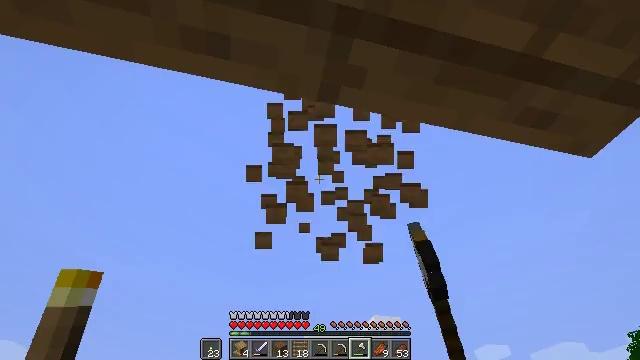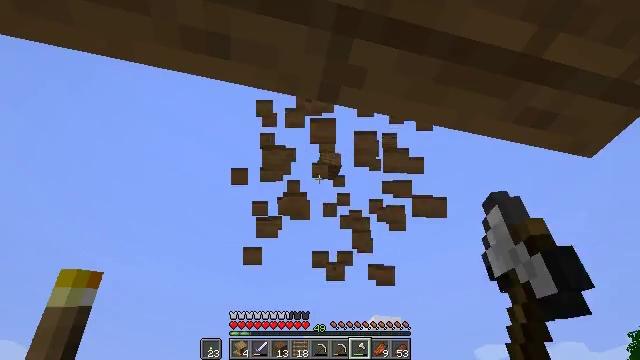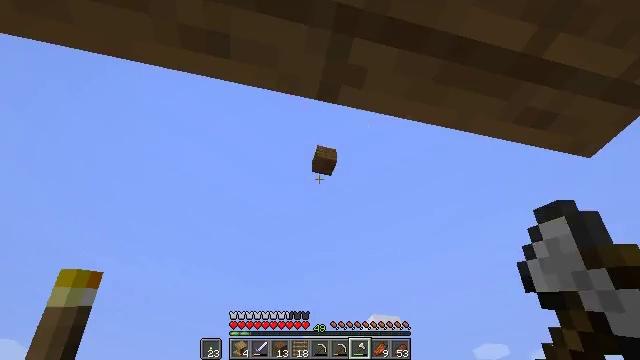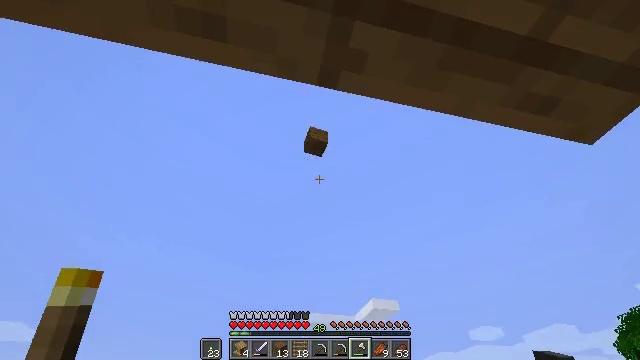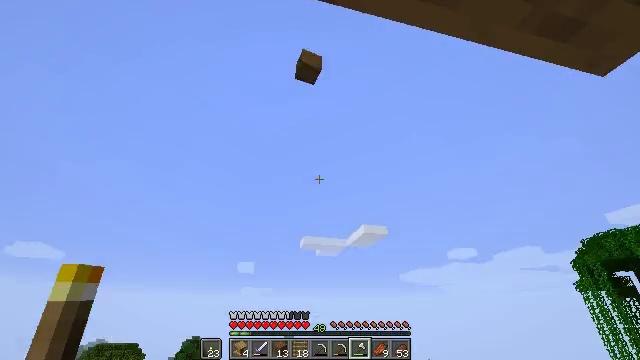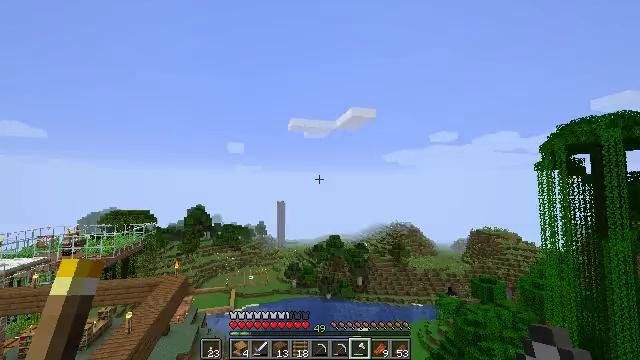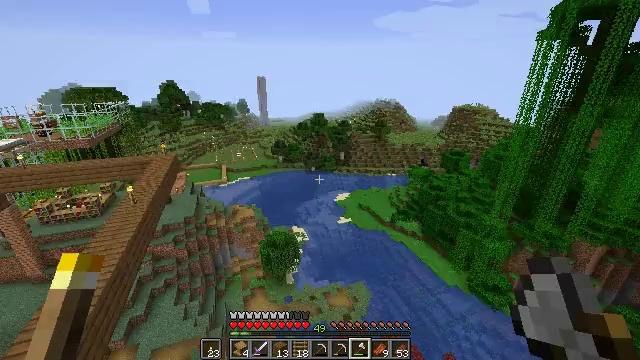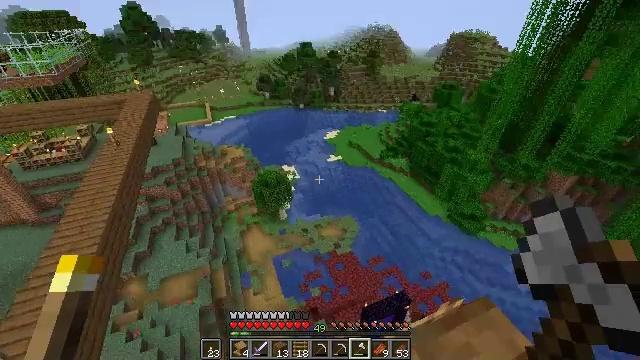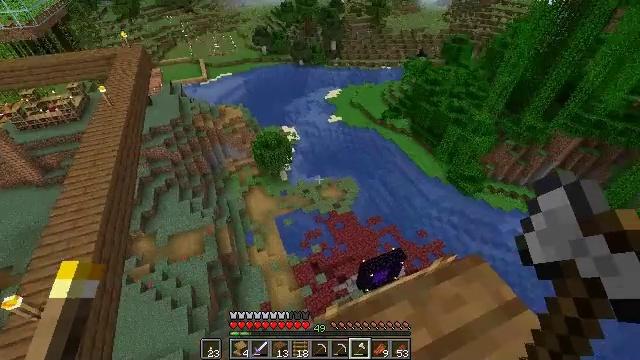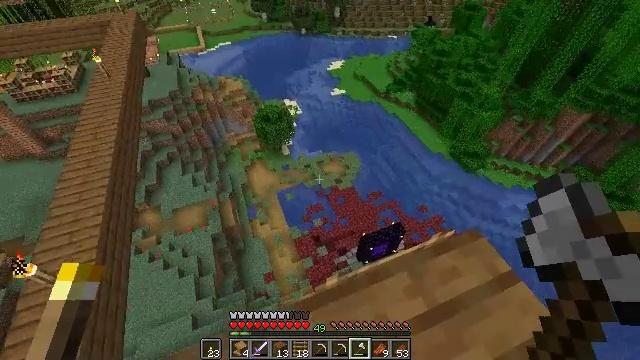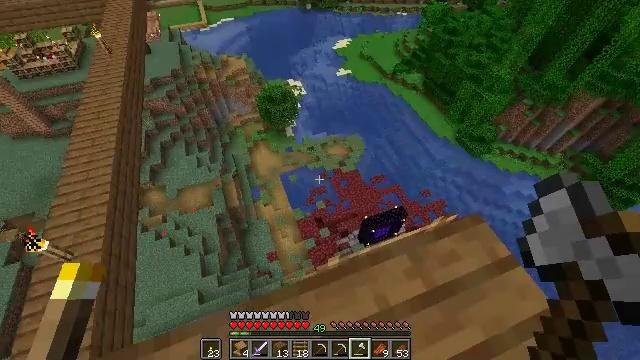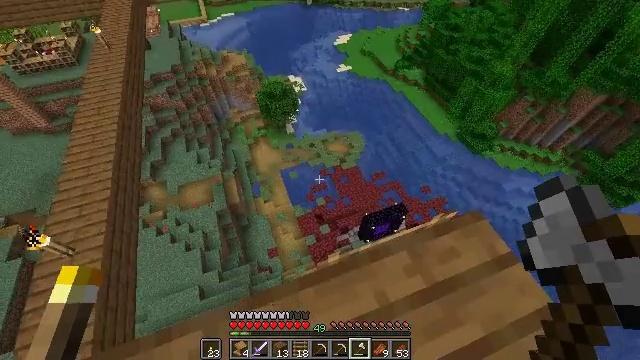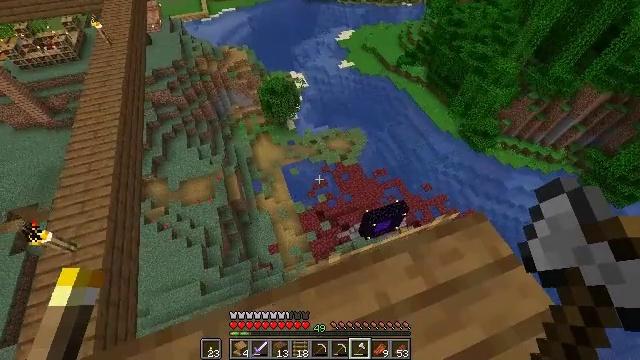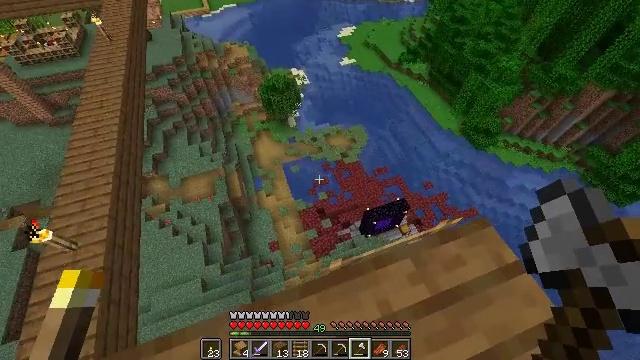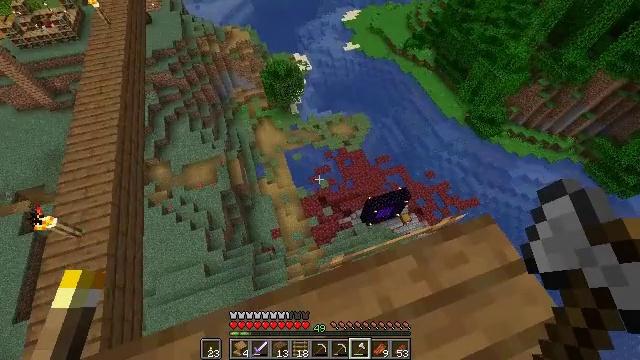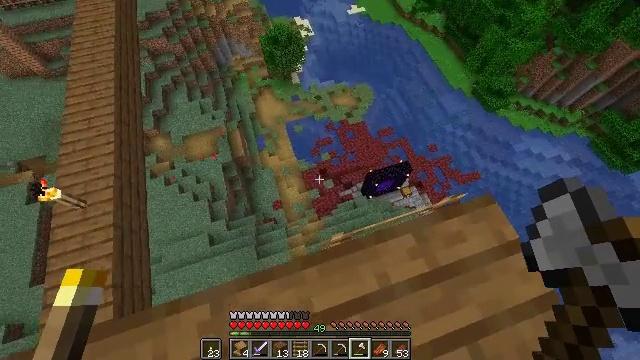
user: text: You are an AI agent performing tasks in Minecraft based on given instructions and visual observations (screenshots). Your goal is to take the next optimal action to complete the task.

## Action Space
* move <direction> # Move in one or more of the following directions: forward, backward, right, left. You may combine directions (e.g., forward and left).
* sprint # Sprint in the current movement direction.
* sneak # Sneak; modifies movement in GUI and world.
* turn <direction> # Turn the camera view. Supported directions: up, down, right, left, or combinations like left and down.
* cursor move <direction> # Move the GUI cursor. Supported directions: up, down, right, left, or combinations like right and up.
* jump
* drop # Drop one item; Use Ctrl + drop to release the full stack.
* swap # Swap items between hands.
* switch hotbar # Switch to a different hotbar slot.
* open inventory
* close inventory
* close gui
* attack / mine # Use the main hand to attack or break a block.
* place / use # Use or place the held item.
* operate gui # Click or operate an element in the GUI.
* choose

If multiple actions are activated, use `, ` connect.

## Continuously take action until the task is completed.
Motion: motion action
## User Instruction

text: Mine the ladder from the wall.
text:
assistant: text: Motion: sneak, attack / mine
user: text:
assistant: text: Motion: sneak, attack / mine
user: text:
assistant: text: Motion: sneak, turn down
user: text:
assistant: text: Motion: sneak, turn right and down
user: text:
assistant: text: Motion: sneak, turn right and down
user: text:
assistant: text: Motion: sneak, turn right and down
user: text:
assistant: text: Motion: sneak, turn right and down
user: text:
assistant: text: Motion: sneak, turn down
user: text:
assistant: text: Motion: sneak, turn down
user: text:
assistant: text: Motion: sneak, turn left and down
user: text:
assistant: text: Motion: sneak
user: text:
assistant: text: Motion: move forward, sneak
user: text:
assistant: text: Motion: move forward, sneak
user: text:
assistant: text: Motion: move forward, sneak, turn down
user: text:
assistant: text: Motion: move forward and move right, sneak, turn down
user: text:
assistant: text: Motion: move forward and move right, sneak, turn down
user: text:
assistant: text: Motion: move right, sneak, turn down
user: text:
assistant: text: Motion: move right, sneak, turn down
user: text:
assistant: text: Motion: move forward and move right, sneak, turn down
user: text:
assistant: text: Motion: move forward, sneak, turn left and down
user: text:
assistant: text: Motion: move forward, sneak, turn left and down
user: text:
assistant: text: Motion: move forward, sneak, turn left and down
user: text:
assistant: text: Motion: move forward, sneak, turn left and down
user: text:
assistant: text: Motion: sneak, turn down
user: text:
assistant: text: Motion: sneak, turn down
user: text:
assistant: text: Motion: sneak
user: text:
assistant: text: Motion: sneak
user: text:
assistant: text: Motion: sneak, turn down
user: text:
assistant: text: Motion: sneak, turn down
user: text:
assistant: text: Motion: sneak, turn down